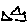
Label: triangle